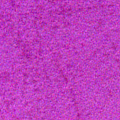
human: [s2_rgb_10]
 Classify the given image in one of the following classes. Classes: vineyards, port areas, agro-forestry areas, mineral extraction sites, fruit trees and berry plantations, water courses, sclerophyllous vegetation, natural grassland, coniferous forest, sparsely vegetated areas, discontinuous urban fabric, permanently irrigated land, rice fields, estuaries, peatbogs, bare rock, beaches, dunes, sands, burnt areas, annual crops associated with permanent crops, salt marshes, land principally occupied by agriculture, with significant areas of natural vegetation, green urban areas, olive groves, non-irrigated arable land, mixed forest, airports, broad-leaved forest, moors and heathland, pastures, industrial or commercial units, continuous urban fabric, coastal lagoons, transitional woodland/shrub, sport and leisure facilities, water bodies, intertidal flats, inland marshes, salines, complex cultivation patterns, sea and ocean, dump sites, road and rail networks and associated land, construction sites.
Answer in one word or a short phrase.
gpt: sea and ocean